Interaction volume radius: 5 \u00c5
Interaction volume height: 15 \u00c5
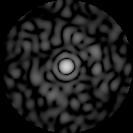
Disorder parameter: 0.8486